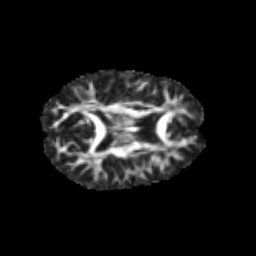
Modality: FA
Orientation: axial
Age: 31
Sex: female
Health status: healthy